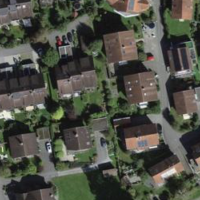
EUNIS habitat code: 55
Species observed at this site:
Ficus carica